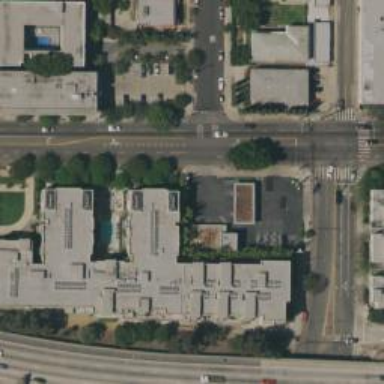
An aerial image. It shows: Commercial building.